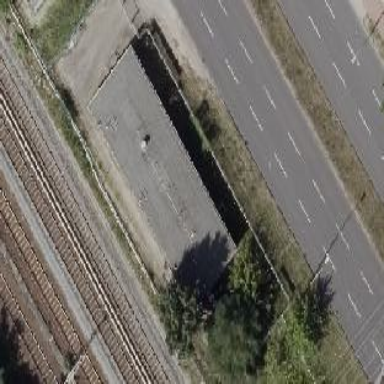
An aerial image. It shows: Service building for railway signal box.